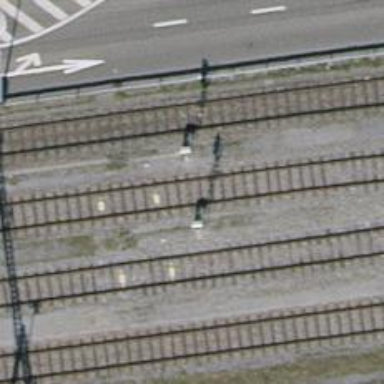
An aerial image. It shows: Railway signal.